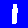
Digit: 1